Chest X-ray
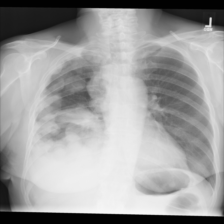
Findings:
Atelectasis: negative
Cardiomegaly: negative
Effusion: negative
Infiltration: negative
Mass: positive
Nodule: negative
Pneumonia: negative
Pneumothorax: negative
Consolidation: negative
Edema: negative
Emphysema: negative
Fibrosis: negative
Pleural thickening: negative
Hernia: negative